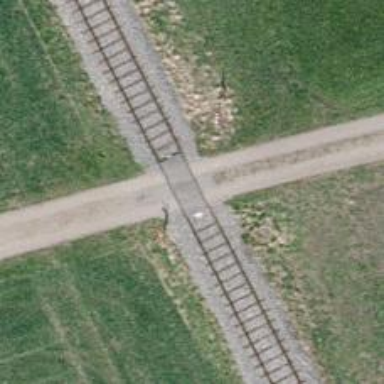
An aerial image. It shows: Level crossing along the railway.